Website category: book
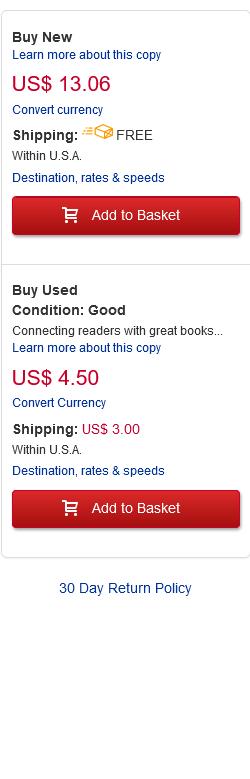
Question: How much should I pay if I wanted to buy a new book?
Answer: US$ 13.06

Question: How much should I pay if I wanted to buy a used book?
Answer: US$ 4.50

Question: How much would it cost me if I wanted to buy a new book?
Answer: US$ 13.06

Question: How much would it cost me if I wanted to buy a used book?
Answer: US$ 4.50

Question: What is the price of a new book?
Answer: US$ 13.06

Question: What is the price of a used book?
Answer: US$ 4.50

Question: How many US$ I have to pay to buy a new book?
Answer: US$ 13.06

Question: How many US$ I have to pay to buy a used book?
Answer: US$ 4.50

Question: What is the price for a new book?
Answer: US$ 13.06

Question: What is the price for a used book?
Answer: US$ 4.50

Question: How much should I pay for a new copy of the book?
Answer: US$ 13.06

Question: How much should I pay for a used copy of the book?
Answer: US$ 4.50

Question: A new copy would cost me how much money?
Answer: US$ 13.06

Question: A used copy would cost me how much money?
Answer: US$ 4.50

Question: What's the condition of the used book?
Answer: Good

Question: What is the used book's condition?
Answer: Good

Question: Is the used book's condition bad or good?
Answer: Good

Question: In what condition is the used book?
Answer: Good

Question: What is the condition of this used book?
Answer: Good

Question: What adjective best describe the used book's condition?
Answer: Good

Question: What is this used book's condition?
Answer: Good

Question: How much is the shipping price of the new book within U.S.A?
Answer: FREE

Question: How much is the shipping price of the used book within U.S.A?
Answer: US$ 3.00

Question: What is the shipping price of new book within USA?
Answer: FREE

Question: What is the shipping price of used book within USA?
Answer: US$ 3.00

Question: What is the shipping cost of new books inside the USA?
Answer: FREE

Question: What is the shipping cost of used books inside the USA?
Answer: US$ 3.00

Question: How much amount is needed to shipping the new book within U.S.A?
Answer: FREE

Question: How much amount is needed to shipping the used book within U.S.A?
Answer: US$ 3.00

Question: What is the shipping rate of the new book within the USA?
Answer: FREE

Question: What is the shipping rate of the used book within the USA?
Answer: US$ 3.00

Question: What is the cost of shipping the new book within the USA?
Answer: FREE

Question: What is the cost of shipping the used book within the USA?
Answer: US$ 3.00

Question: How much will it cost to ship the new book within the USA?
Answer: FREE

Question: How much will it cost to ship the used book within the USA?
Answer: US$ 3.00